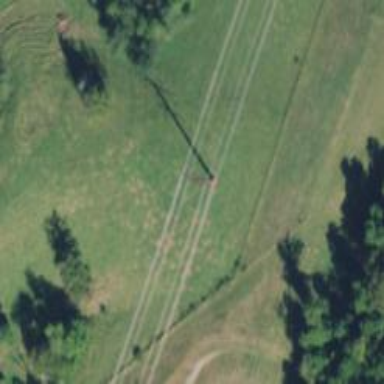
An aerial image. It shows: Power tower.